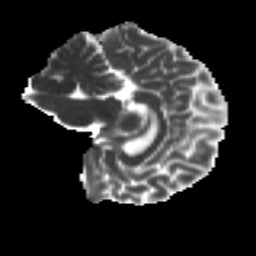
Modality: MD
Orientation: sagittal
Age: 26
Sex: female
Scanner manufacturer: ge
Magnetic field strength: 3 T
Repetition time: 7.8 s
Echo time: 0.0606 s